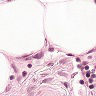
Metastatic tissue present: no